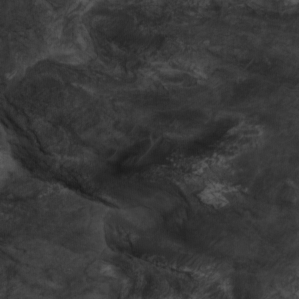
Label: non_frost